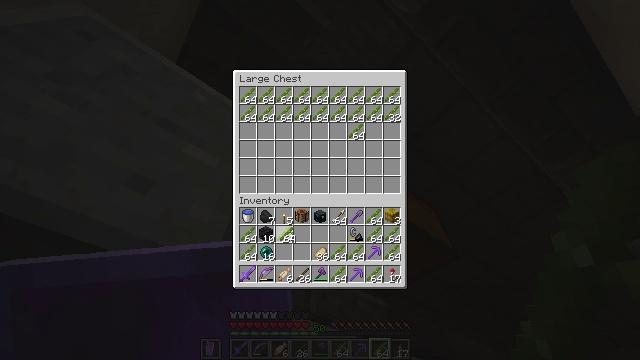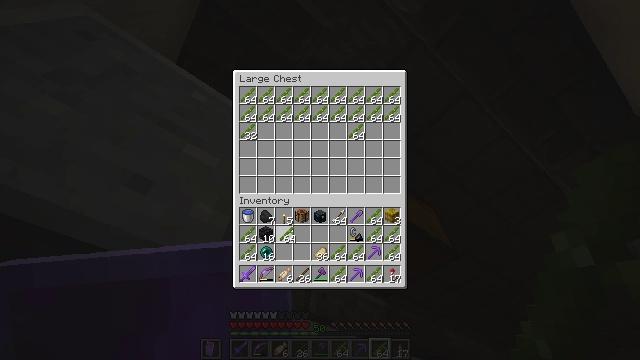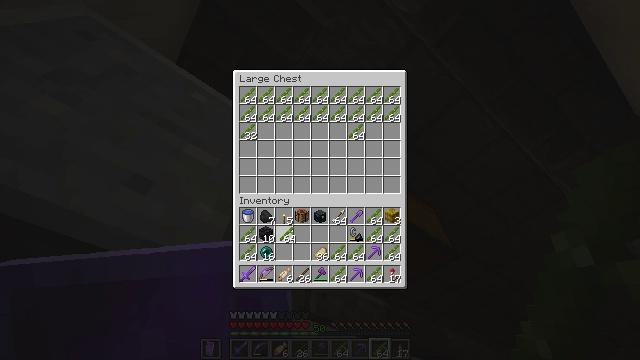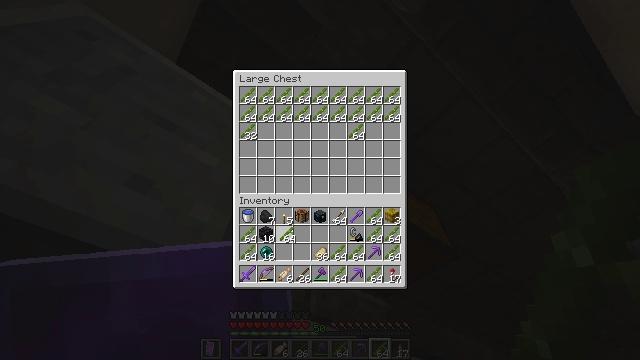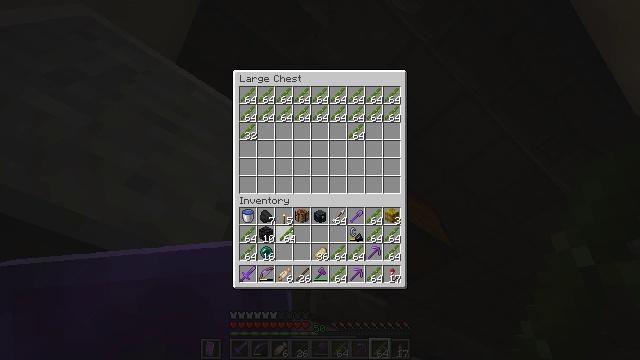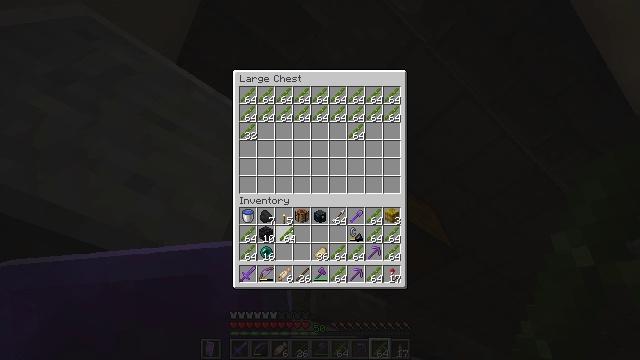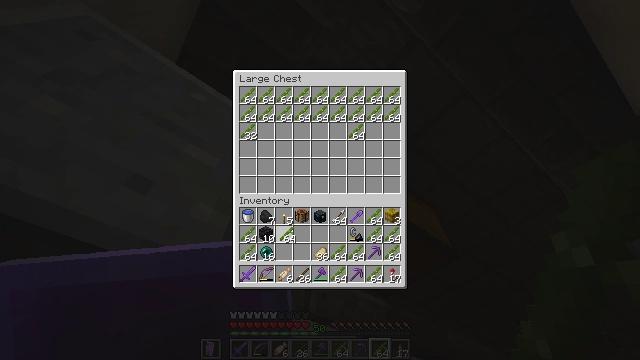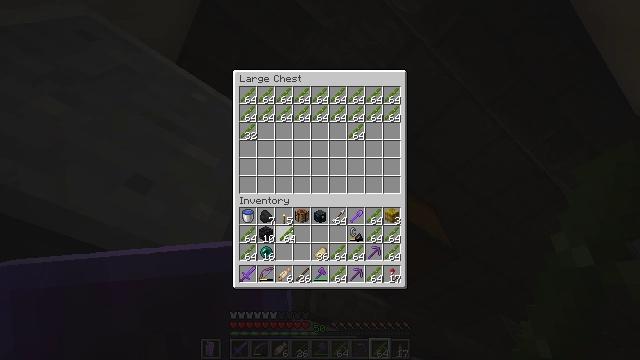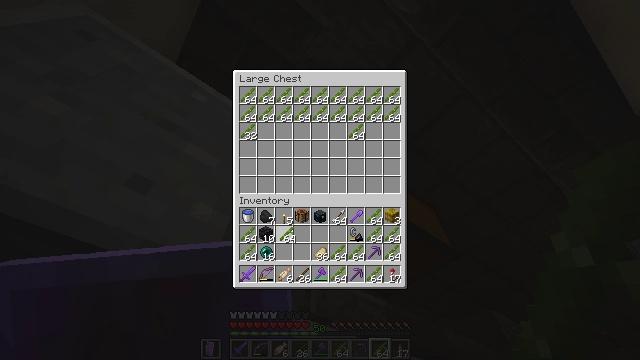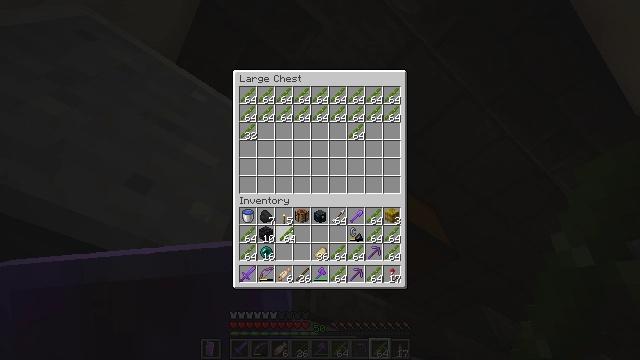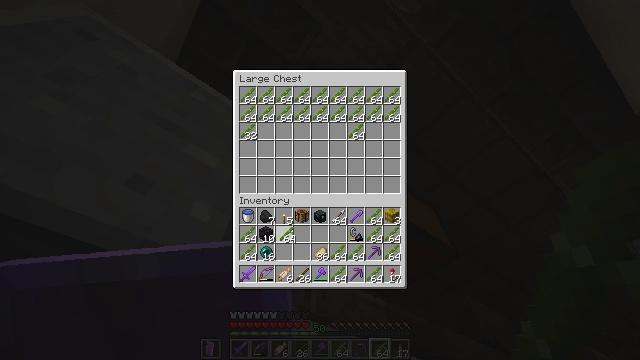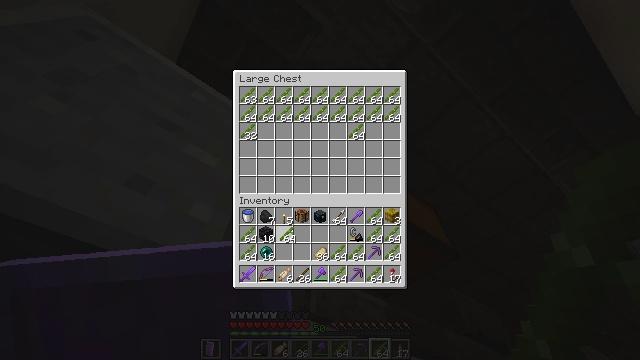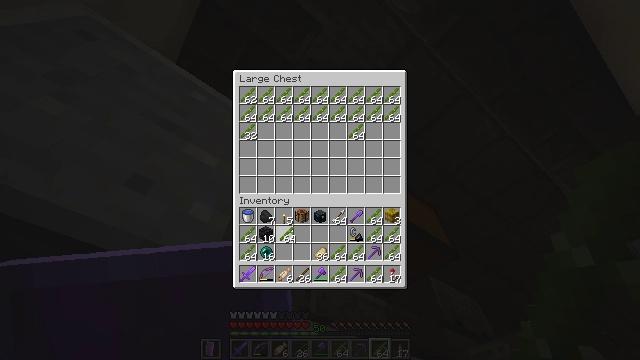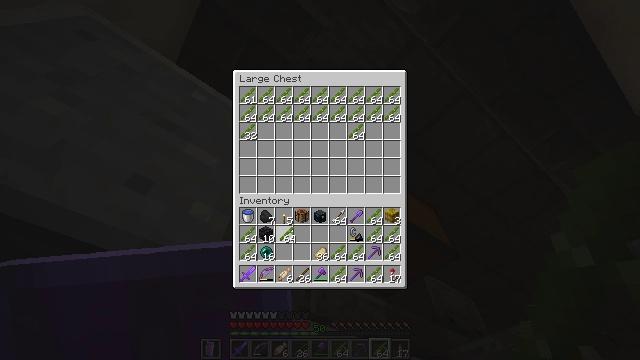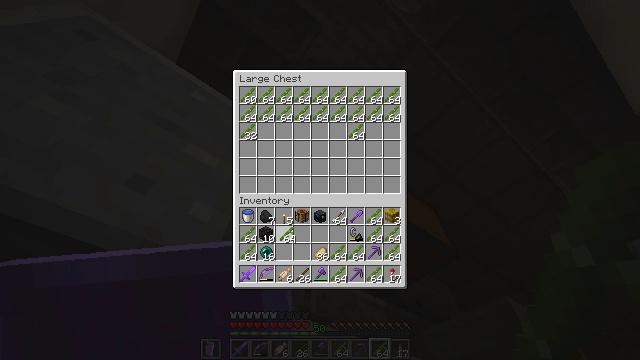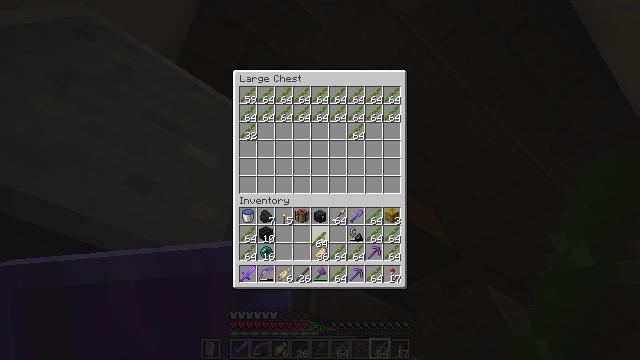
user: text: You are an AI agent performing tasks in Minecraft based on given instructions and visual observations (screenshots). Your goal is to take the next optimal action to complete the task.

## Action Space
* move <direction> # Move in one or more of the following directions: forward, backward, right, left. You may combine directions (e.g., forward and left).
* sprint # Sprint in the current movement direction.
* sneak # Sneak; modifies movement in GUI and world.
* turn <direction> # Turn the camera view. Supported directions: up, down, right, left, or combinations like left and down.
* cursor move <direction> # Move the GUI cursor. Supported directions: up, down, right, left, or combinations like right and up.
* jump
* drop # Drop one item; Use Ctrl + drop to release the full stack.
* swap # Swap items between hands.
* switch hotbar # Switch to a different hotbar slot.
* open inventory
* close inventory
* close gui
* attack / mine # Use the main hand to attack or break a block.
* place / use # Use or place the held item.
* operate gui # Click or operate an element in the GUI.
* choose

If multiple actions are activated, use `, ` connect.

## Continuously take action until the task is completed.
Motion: motion action
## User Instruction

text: Mine the lime shulker box to pick it up.
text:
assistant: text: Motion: sneak
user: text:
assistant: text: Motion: sneak, attack / mine
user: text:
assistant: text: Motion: sneak, attack / mine
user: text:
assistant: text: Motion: sneak, attack / mine
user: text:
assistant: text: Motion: sneak
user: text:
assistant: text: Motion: sneak, attack / mine
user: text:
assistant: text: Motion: sneak, attack / mine
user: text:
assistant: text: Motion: sneak
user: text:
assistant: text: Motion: sneak, attack / mine
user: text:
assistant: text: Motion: sneak, attack / mine
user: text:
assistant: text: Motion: sneak, attack / mine
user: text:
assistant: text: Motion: sneak, attack / mine
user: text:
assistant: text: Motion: sneak
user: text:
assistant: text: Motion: sneak
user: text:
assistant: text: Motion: sneak, turn right
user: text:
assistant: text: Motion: sneak, turn right
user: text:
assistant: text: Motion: sneak
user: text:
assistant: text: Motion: sneak
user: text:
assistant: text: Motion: sneak
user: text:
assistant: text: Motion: sneak
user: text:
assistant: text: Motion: sneak
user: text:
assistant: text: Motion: sneak
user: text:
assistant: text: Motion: sneak
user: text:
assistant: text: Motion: sneak
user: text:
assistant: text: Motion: sneak
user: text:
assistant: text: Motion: sneak, attack / mine
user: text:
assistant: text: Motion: sneak, attack / mine
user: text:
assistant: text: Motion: sneak, attack / mine
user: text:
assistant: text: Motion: sneak
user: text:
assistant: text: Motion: sneak, attack / mine